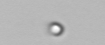
Label: nanoplankton_mix